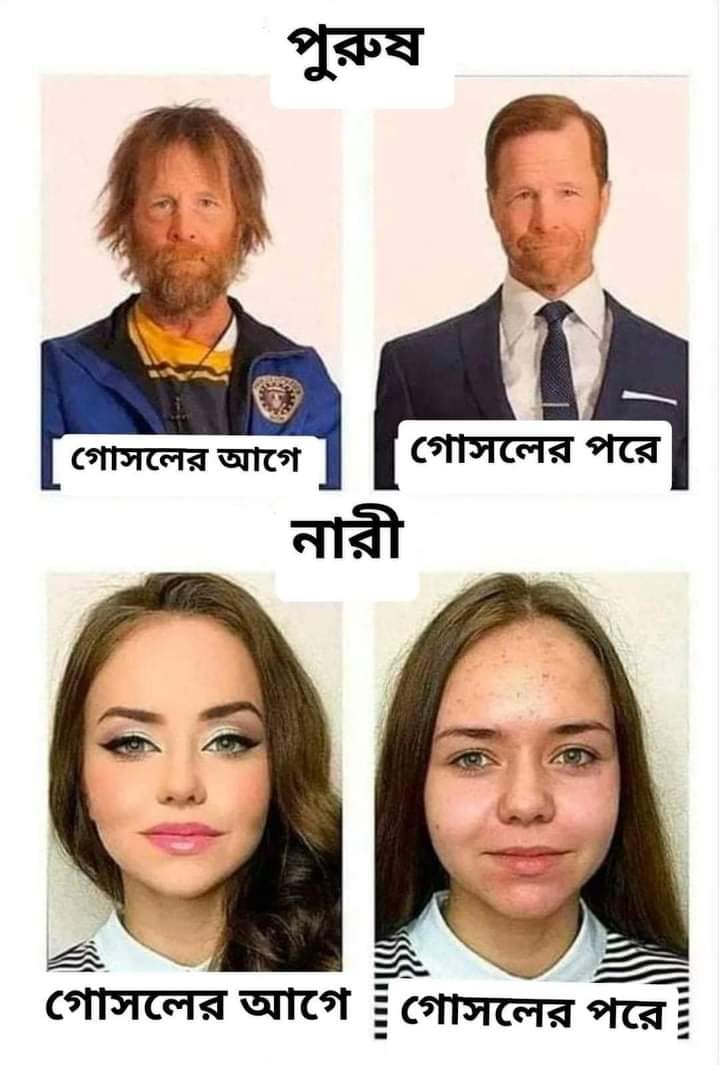
Caption: পুরুষ    গোসলের আগে    গোসলের পরে     নারী  গোসলের আগে   গোসলের পরে
Label: hate